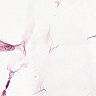
Metastatic tissue present: yes